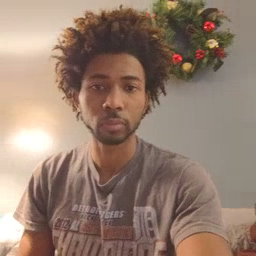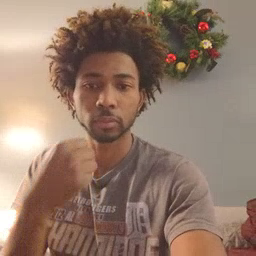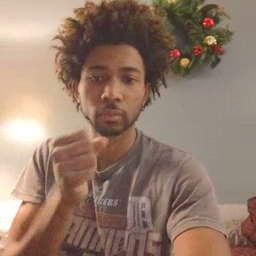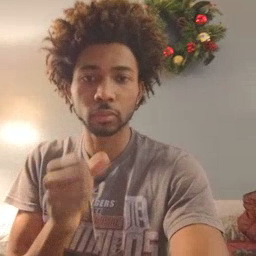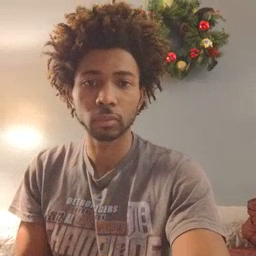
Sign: make